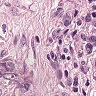
Metastatic tissue present: yes